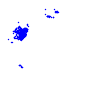
Particle: electron